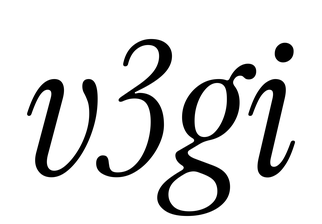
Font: InstrumentSerif-Italic